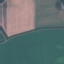
Land use / land cover class: AnnualCrop